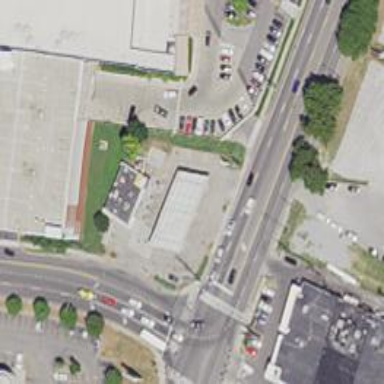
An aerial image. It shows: Convenience shop.